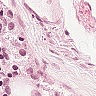
Metastatic tissue present: no